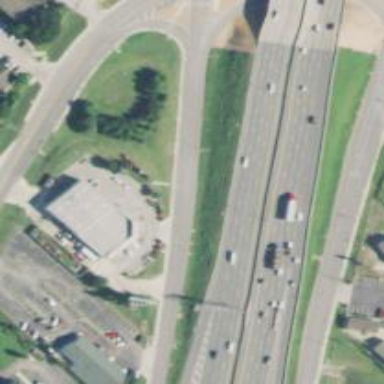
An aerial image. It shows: Secondary road with frontage road alongside.